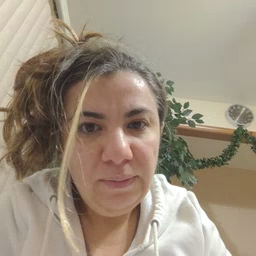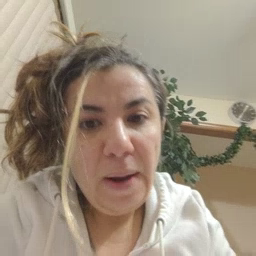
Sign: bye